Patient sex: F
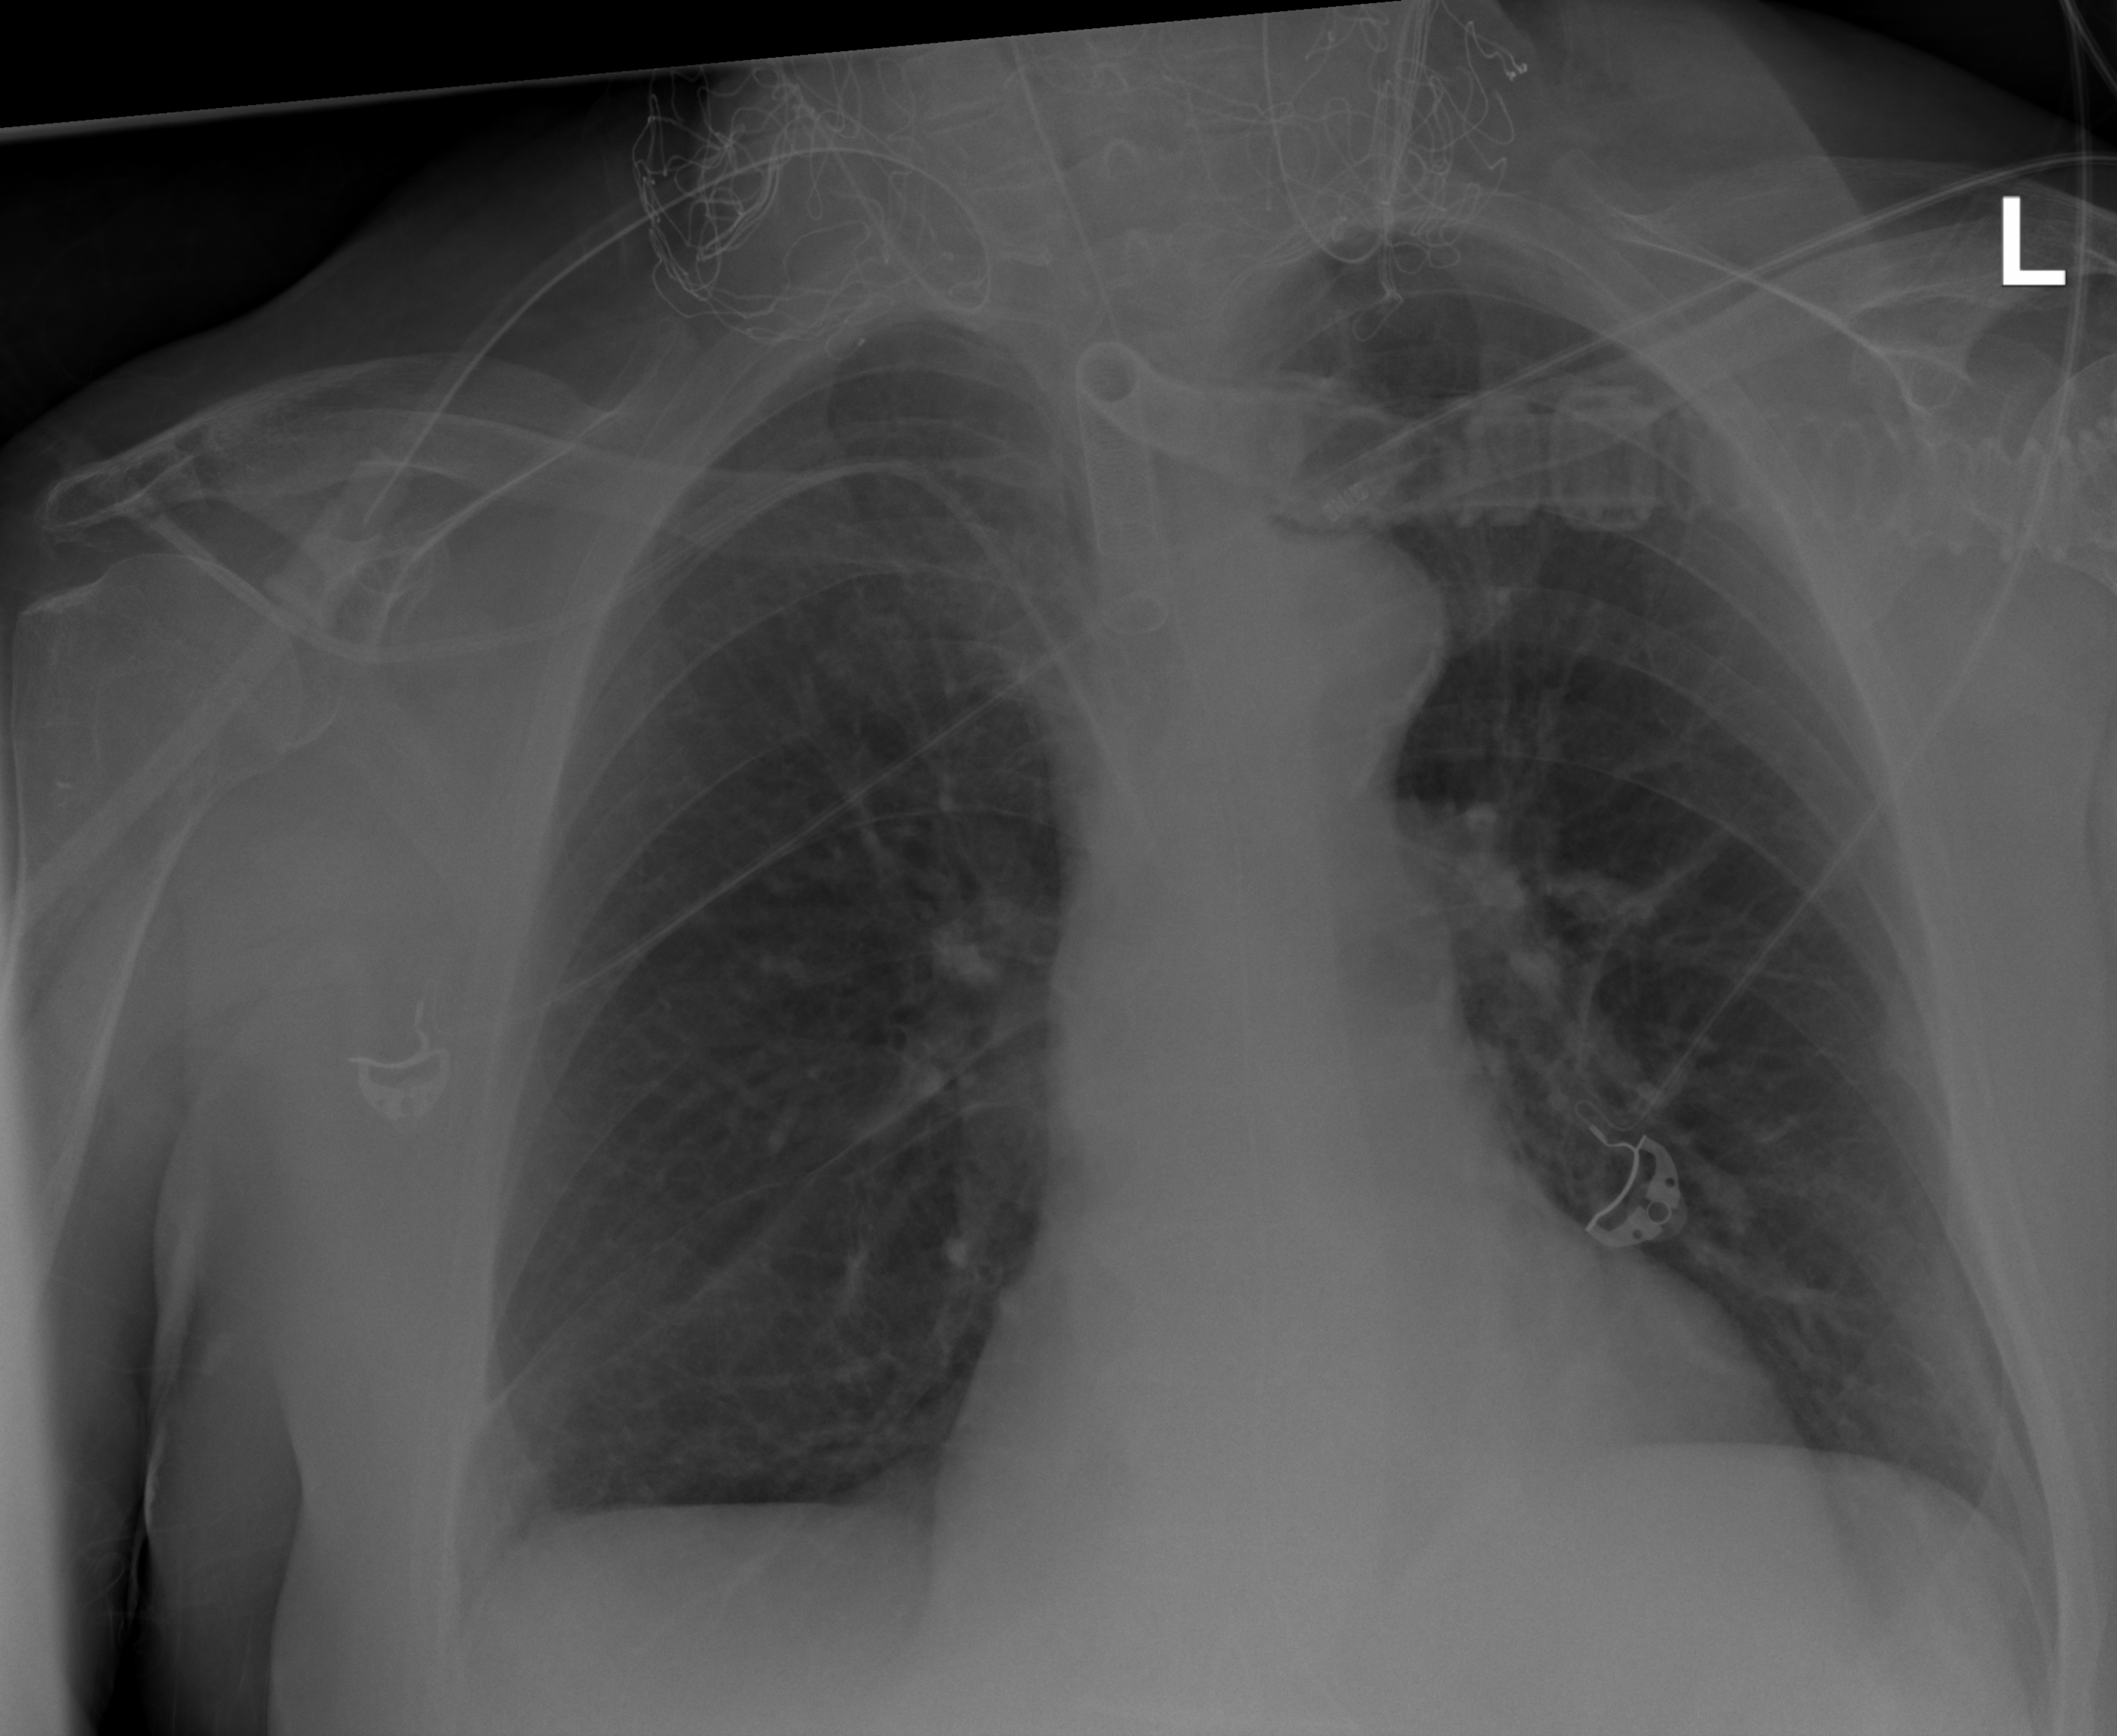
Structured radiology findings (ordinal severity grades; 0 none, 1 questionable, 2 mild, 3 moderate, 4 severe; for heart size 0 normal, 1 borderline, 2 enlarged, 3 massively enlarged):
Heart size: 1
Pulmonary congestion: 0
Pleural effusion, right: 0
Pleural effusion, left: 0
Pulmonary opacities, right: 1
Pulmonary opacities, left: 0
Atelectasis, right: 2
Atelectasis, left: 0